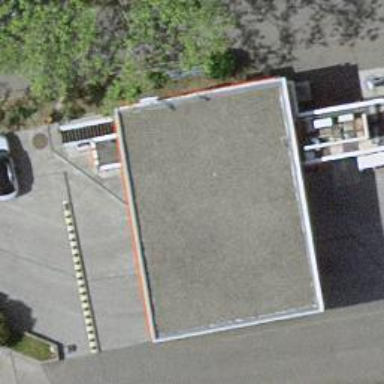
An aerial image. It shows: Kiosk.